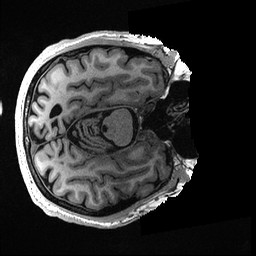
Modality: T1w
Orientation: axial
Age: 67
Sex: male
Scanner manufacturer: ge
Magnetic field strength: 3 T
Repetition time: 0.006952 s
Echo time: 0.00292 s